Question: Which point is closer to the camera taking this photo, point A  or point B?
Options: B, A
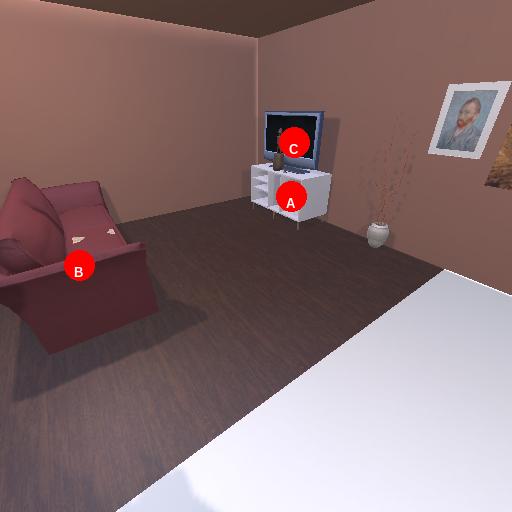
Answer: B